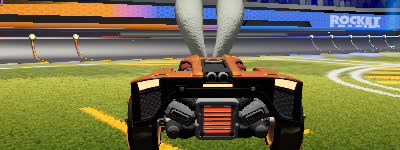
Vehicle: breakout